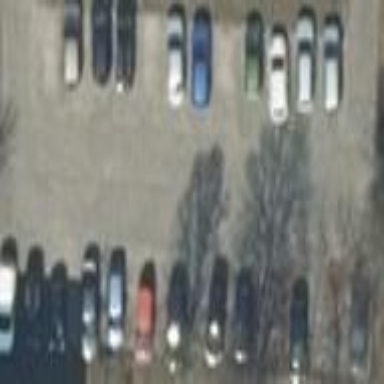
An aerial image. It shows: Street side parking area.